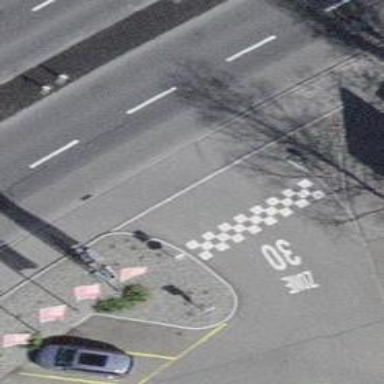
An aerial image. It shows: Uncontrolled zebra crossing on the road.